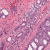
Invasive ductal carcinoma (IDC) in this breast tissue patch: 1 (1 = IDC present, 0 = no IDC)